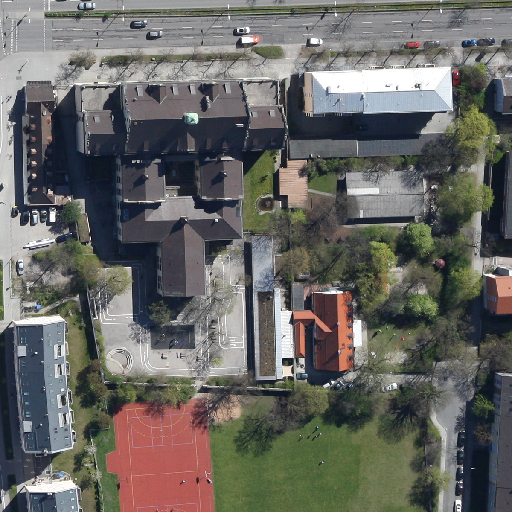
Referring expression: road marking